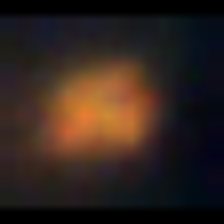
Taxon: NanoPlankton
Group: Other